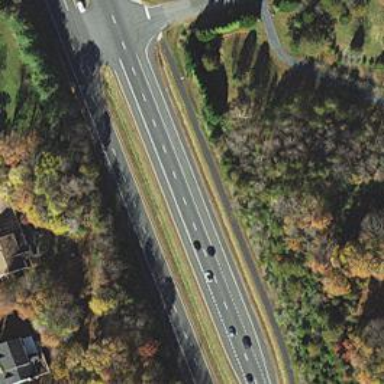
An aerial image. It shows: Expressway with asphalt surface. It has separate sidewalk and is classified as trunk highway.